Field crop: tomato
Growth stage: 1
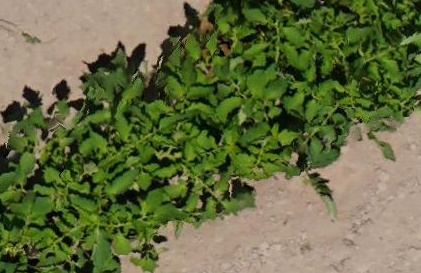
Species: tomato